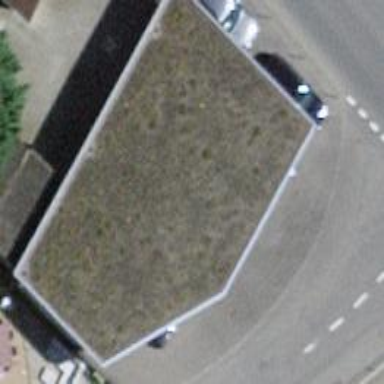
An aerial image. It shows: View of roof of building.